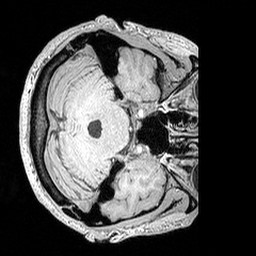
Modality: MP2RAGE
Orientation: axial
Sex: male
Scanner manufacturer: siemens
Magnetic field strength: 3 T
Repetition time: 5 s
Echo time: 0.00292 s